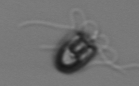
Label: Pyramimonas_morphotype1